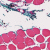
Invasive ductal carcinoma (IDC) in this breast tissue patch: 0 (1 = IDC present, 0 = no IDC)